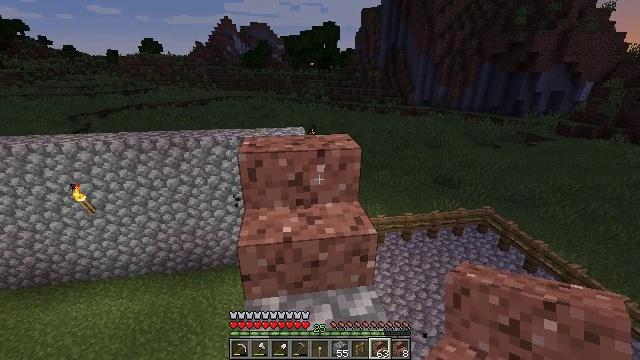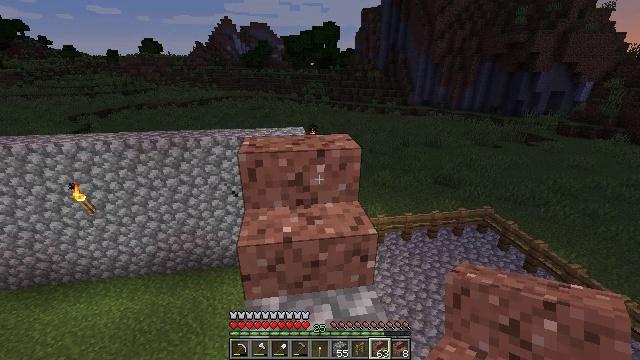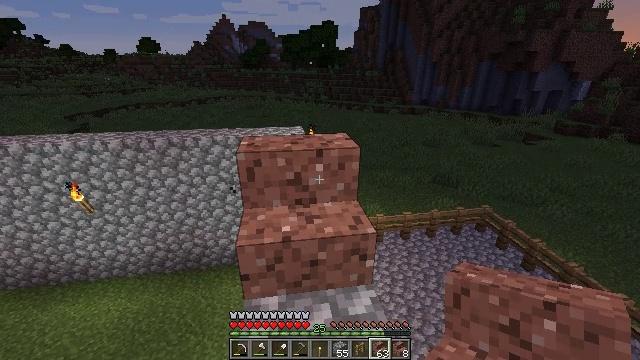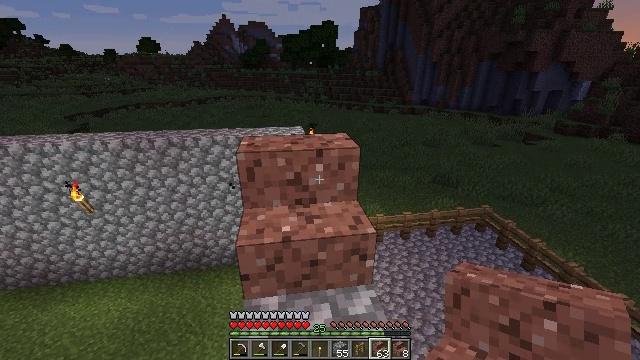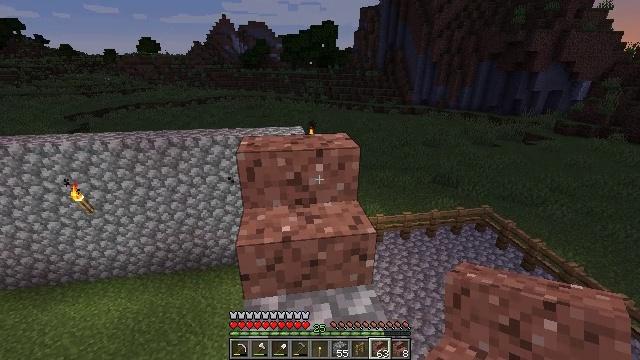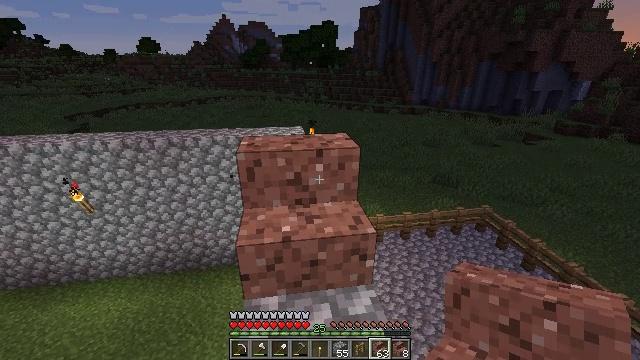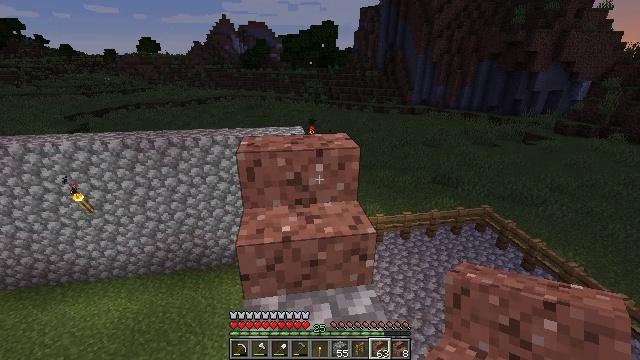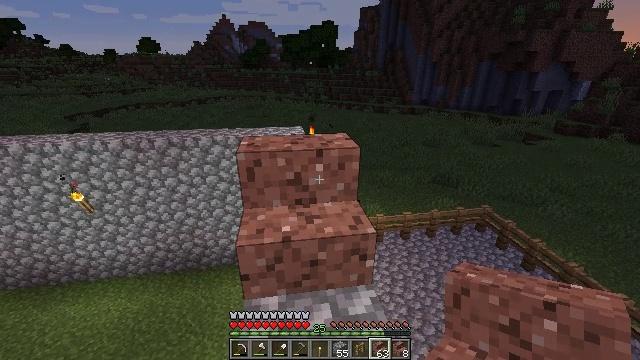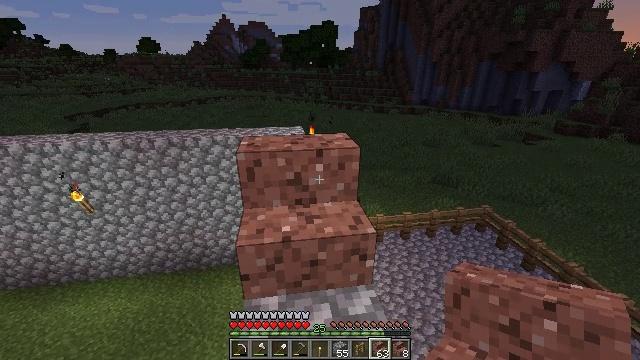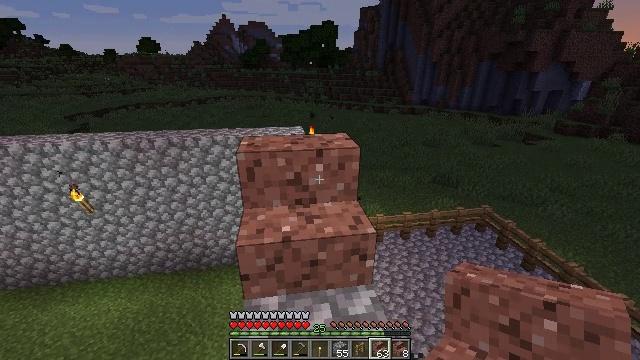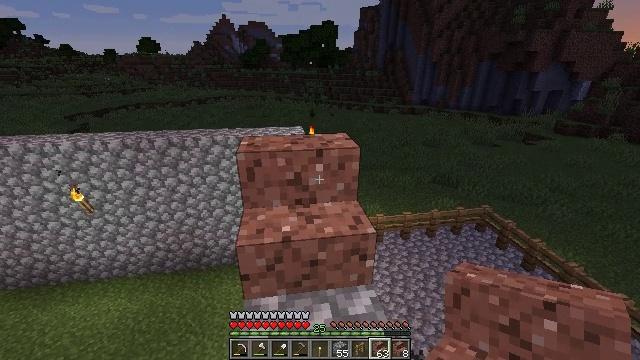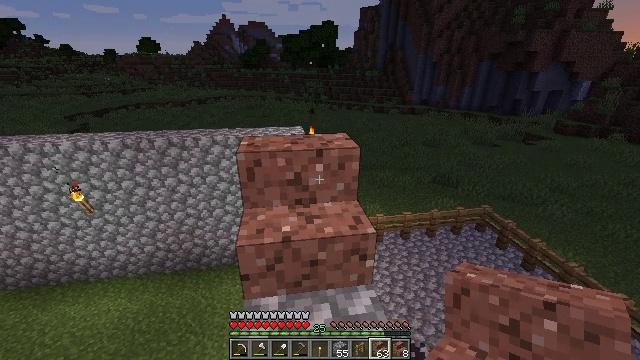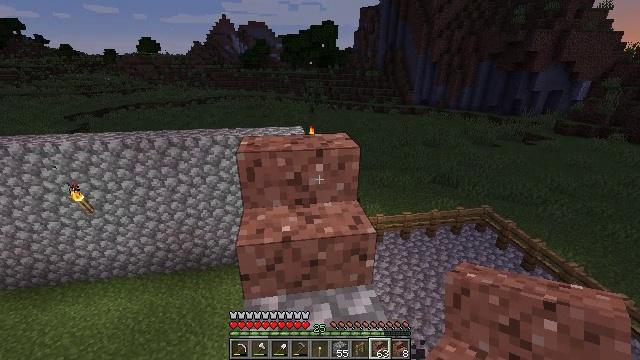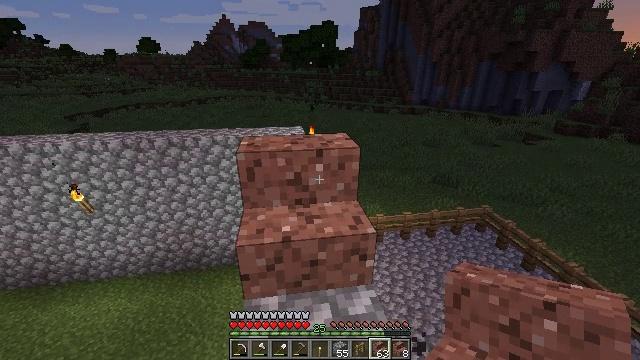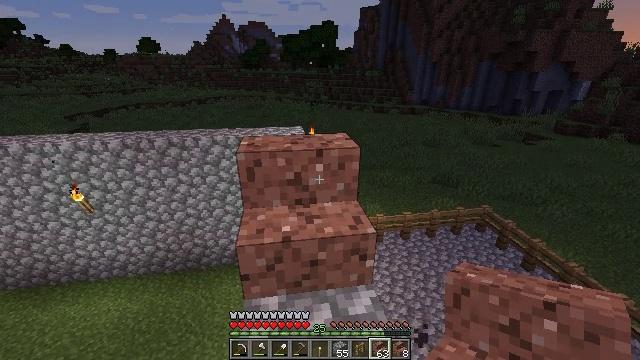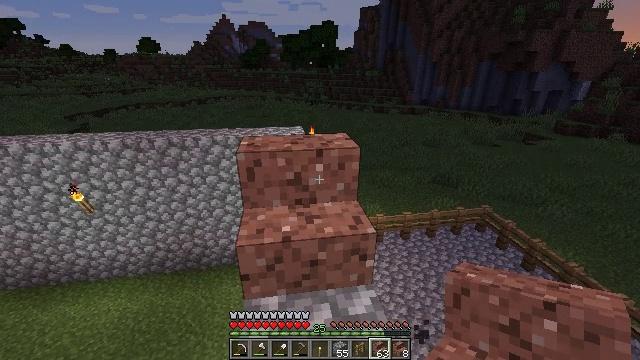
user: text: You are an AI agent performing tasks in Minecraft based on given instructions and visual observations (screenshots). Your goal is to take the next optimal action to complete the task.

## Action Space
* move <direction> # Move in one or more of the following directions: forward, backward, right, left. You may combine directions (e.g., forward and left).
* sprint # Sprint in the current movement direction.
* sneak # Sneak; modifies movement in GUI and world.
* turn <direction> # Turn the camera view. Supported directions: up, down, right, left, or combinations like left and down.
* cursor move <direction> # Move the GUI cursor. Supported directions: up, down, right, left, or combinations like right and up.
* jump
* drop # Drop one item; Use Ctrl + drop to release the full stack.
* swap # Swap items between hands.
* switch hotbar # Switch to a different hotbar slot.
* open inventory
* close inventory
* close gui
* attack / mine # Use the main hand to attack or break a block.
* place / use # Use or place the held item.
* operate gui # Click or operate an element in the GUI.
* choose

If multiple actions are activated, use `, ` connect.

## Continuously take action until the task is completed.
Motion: motion action
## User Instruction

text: Break the granite stairs to recycle them.
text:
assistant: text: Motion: no_op
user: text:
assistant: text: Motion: no_op
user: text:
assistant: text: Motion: no_op
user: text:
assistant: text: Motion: no_op
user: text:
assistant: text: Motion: no_op
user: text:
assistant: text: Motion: no_op
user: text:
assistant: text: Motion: no_op
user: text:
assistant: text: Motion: no_op
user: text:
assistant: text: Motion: no_op
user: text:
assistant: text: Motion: no_op
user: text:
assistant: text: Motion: no_op
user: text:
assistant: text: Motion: no_op
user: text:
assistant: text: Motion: no_op
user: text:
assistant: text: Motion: no_op
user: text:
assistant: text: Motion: no_op
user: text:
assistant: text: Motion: no_op
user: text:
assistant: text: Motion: no_op
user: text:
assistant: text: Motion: no_op
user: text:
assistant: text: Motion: switch to hotbar 1
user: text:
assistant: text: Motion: switch to hotbar 1
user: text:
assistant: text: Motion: no_op
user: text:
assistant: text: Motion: no_op
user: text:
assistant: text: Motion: no_op
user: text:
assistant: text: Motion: no_op
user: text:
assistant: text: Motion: no_op
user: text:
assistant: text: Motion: no_op
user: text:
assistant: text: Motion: attack / mine
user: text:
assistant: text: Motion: attack / mine
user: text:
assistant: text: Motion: attack / mine
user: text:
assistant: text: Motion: attack / mine